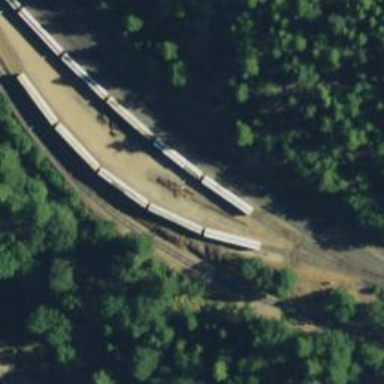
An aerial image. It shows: Railway siding for service.